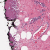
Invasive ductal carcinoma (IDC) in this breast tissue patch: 0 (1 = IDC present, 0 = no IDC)